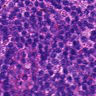
Metastatic tissue present: no